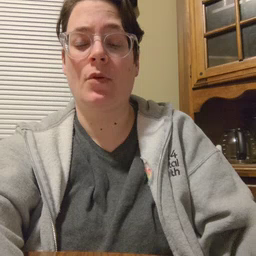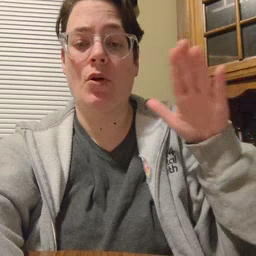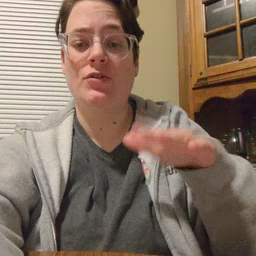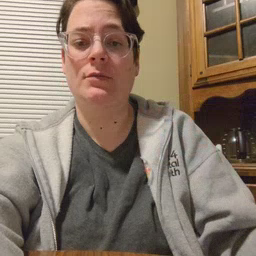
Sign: on